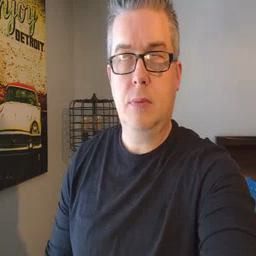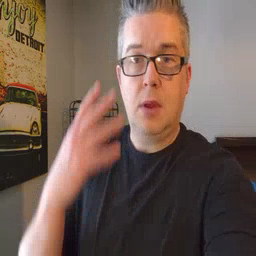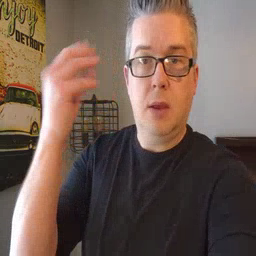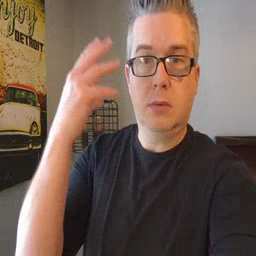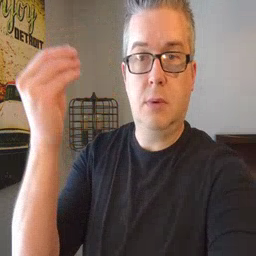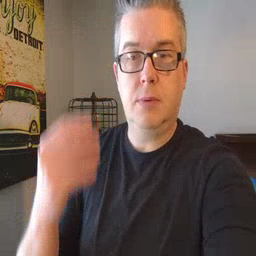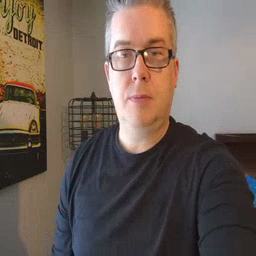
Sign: outside